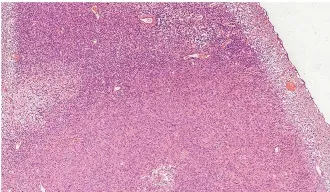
Panel. (HE, x200) showed that the tumor cells were epithelioid, spindle-shaped, and vacuolar in the nucleus. The nucleolus was visible, and the nuclear membrane was clear. Immunohistochemical results are as follows.
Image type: pathology (immunostaining)